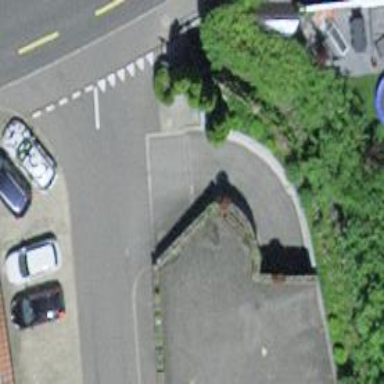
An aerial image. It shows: Road serving as parking aisle.